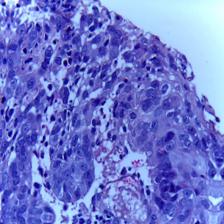
Diagnosis: OSCC